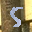
Label: 5